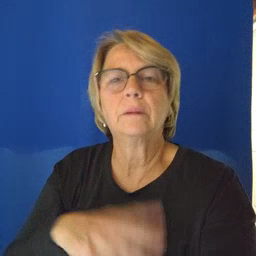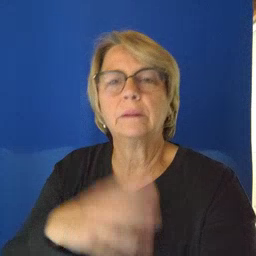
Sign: lion